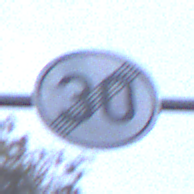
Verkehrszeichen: EndeGeschwindigkeit30
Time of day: SunriseSunset
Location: Outdoor (Urban)
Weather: PartlyCloudy
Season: NotSpecified
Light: Natural